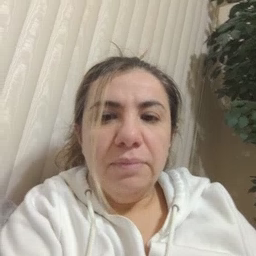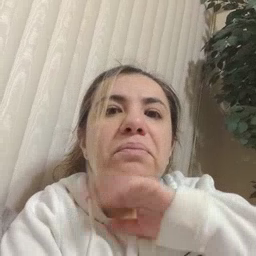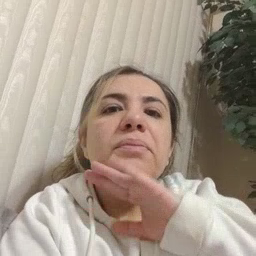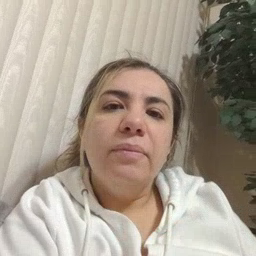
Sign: pig